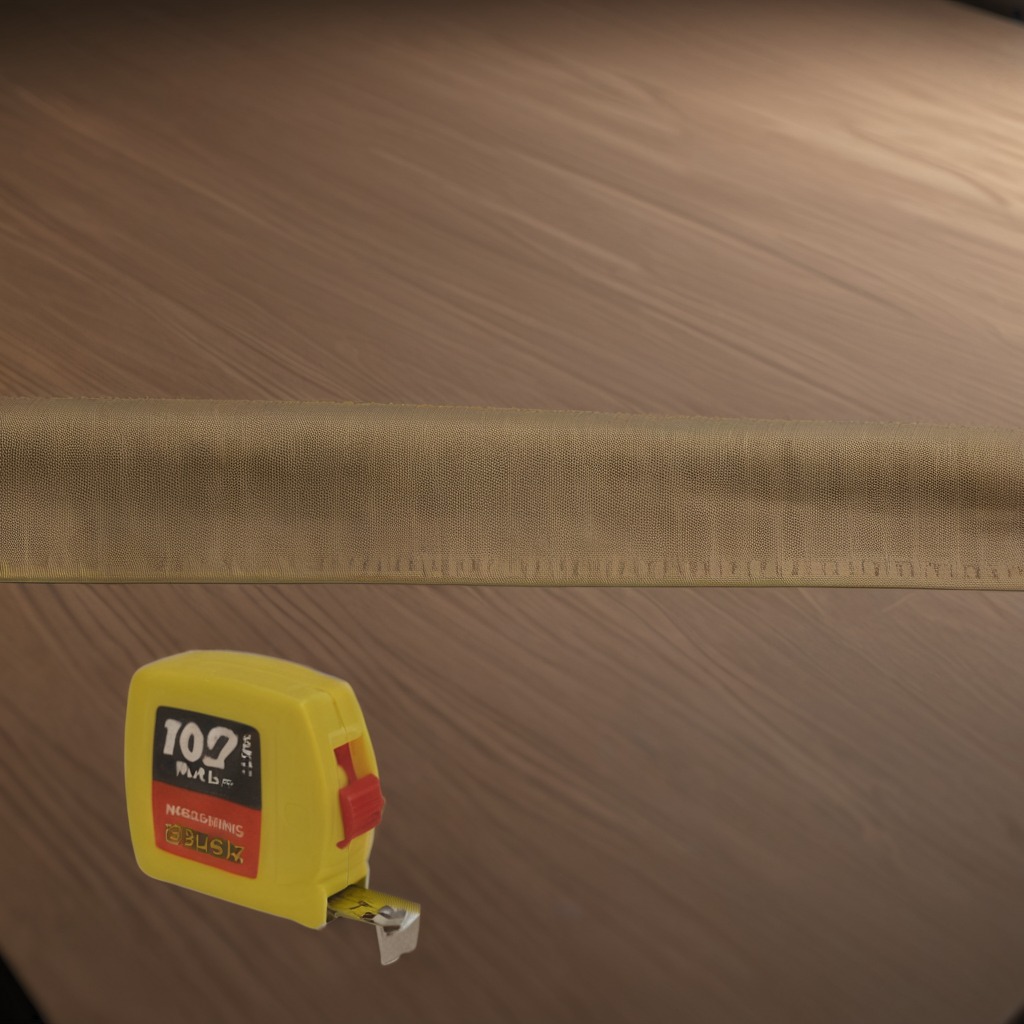
A measuring tape is lying on the wooden table.